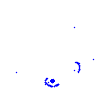
Particle: proton